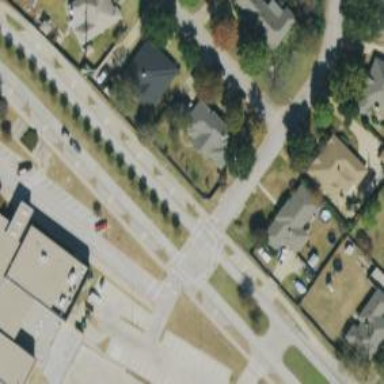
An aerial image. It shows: Uncontrolled road crossing.